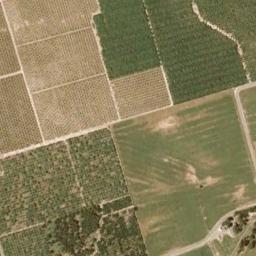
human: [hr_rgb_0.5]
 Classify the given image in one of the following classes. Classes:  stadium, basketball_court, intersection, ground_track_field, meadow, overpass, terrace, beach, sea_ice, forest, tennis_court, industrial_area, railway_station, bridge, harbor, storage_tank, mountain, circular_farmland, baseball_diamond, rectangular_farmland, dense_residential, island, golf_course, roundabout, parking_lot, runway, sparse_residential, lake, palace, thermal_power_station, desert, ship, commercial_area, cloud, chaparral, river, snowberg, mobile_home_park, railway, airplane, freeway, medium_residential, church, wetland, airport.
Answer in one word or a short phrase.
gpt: rectangular_farmland